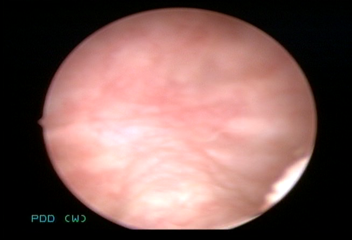
Modality: WLC
Class: Normal mucosa
Bladder cancer association: No